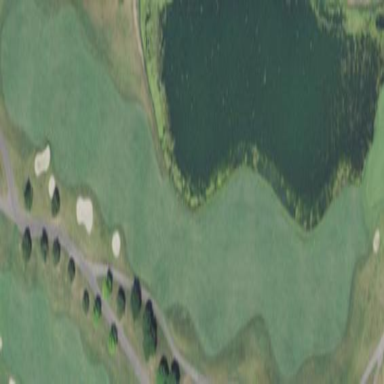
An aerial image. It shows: Golf fairway surrounded by grass.